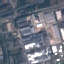
Land use / land cover: Industrial